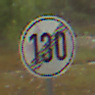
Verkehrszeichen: EndeGeschwindigkeit130
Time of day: MorningAfternoon
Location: Outdoor (Nature)
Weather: Overcast
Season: NotSpecified
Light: Natural